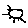
Label: sun